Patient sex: M
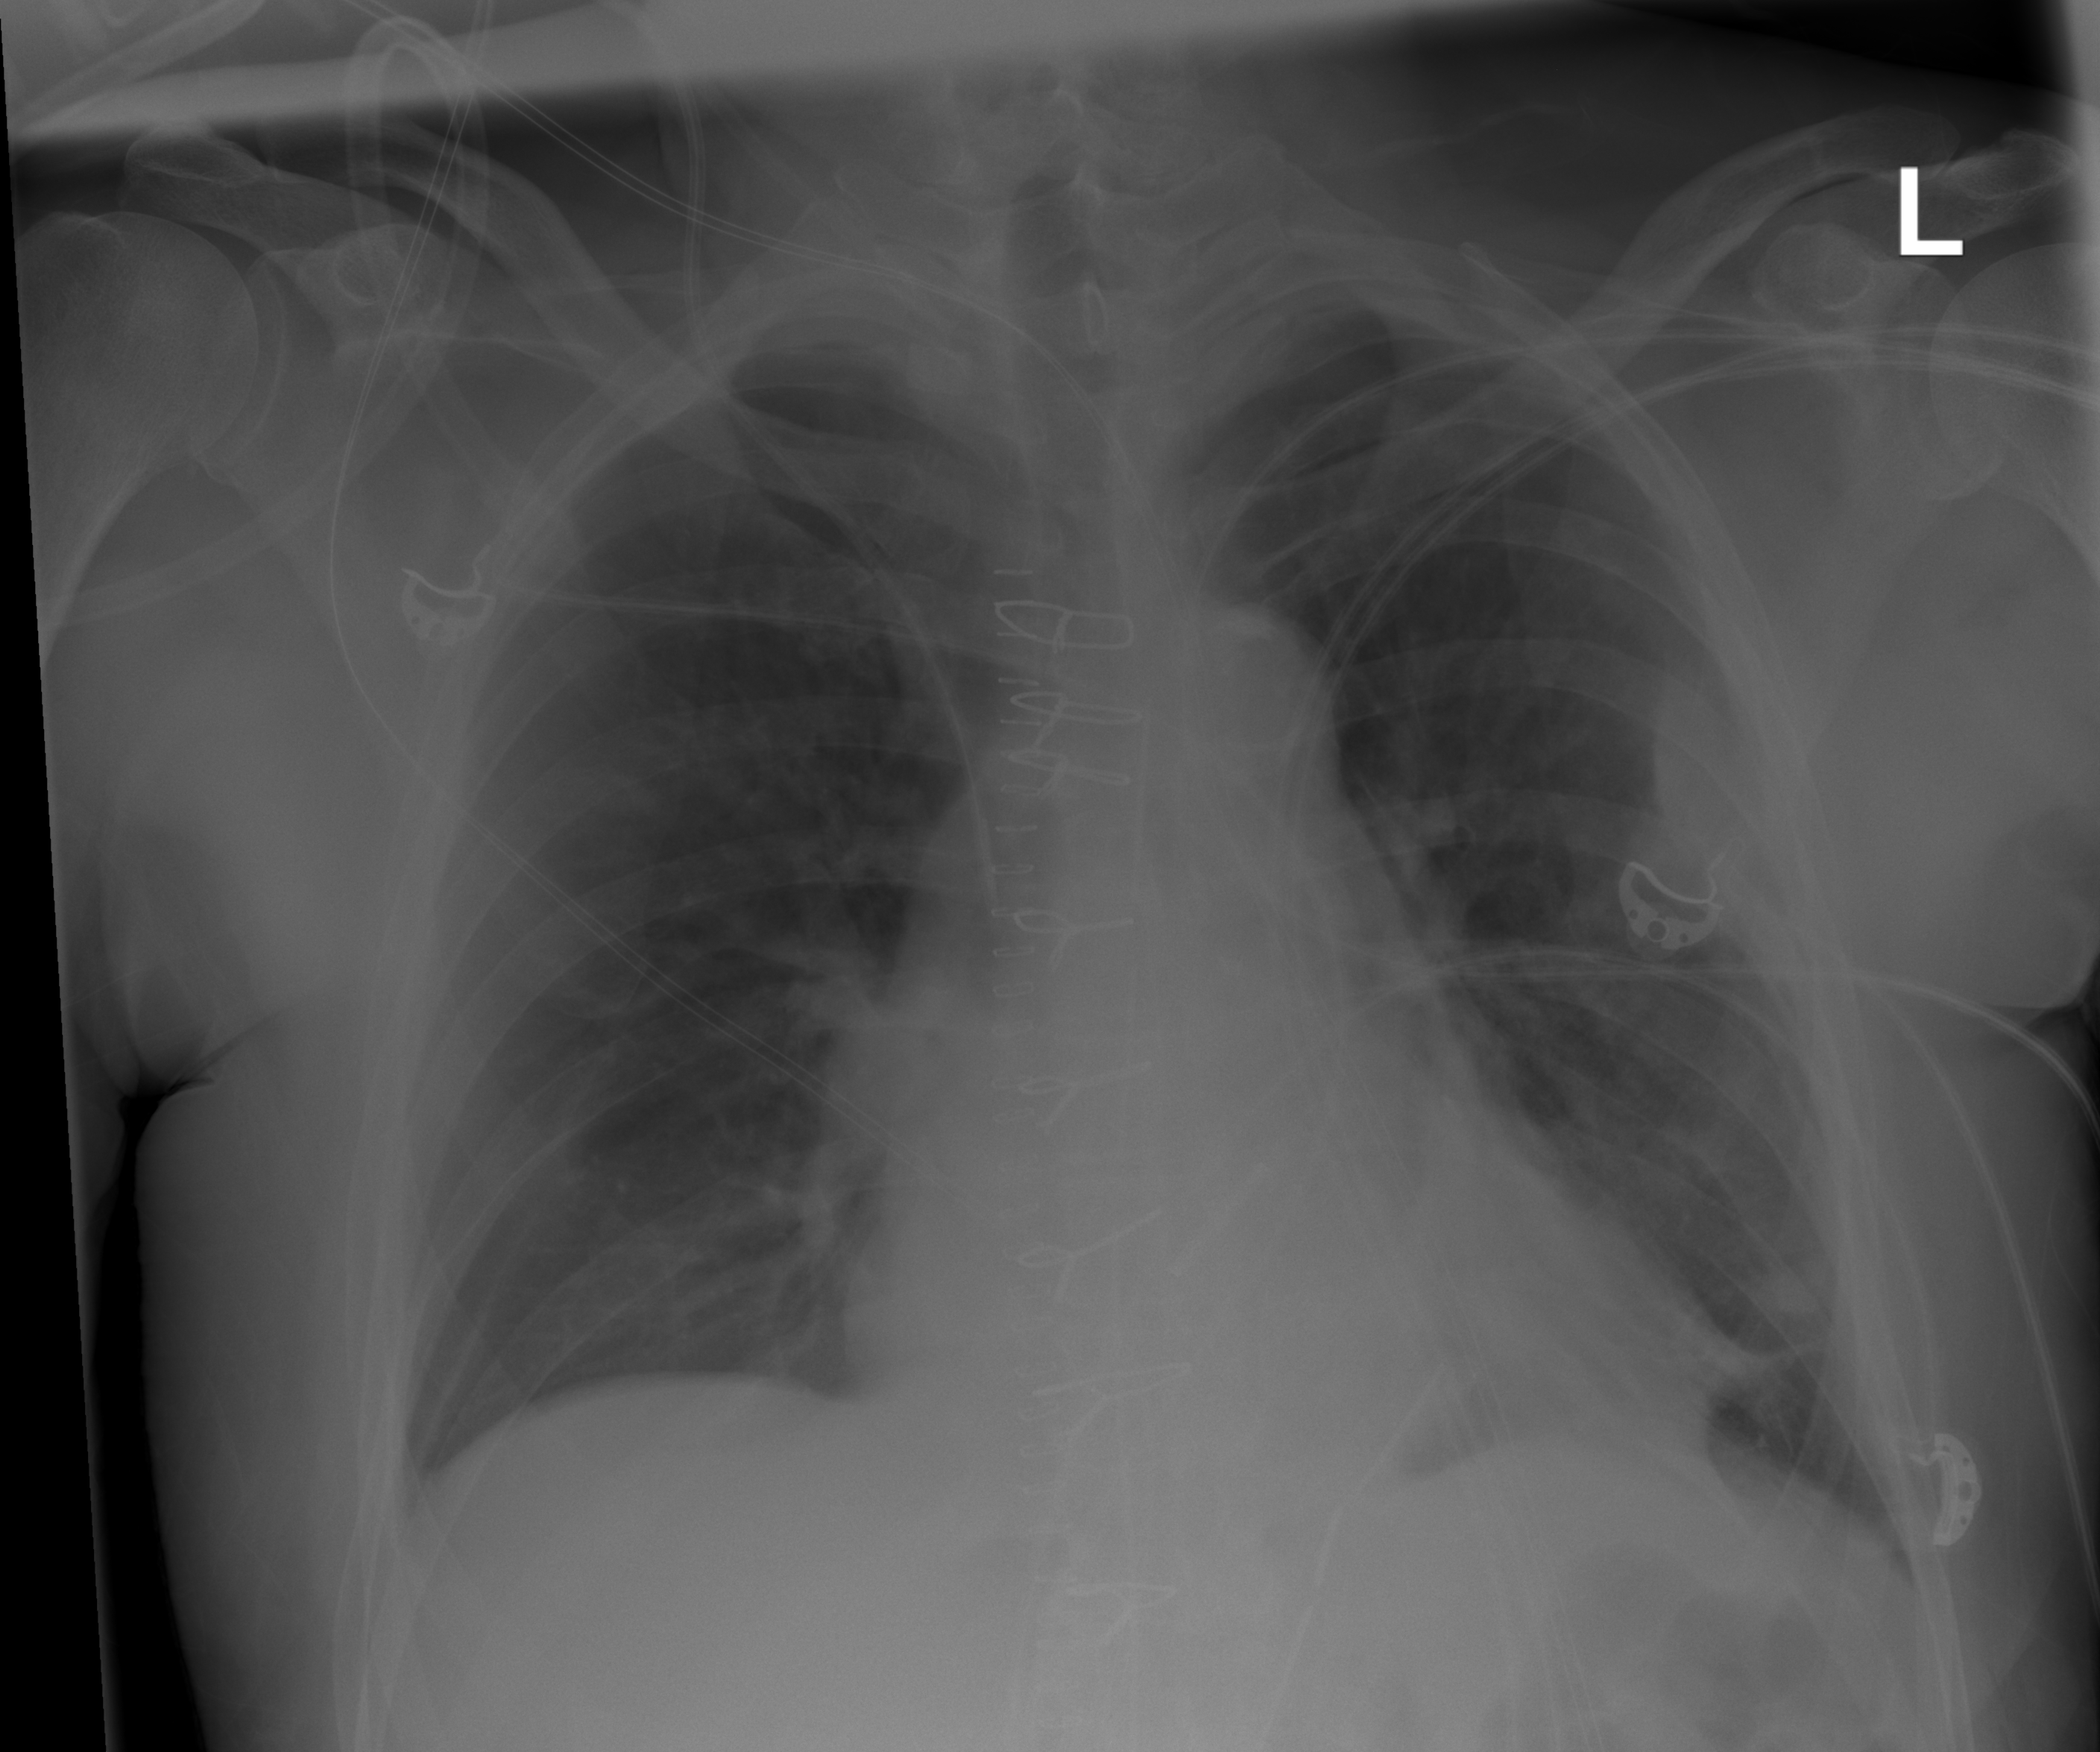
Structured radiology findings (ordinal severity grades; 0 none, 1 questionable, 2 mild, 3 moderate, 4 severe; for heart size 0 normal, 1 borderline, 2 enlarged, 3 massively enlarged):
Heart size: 0
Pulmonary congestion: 0
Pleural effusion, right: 0
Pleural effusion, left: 0
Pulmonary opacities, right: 0
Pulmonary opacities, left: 1
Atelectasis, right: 0
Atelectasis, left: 2